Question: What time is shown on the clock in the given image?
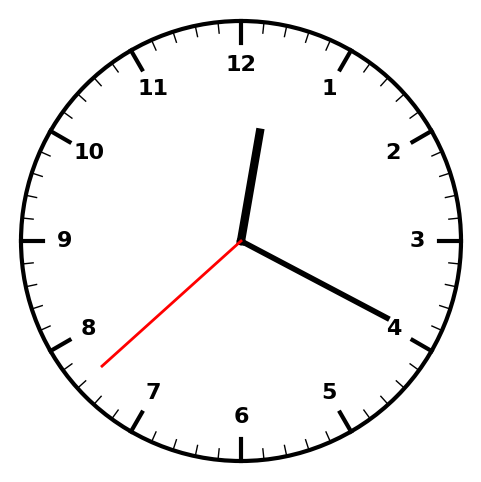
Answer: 12:19:38